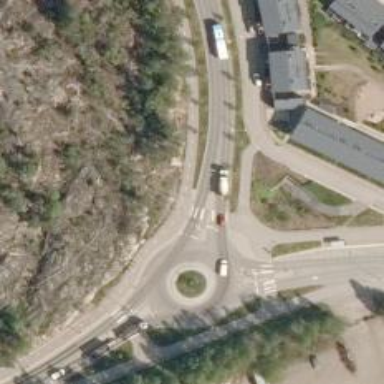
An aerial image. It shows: Asphalt cycleway.